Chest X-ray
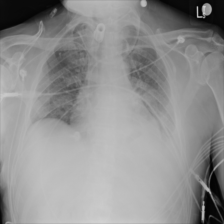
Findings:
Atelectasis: positive
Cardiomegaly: negative
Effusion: negative
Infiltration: negative
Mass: negative
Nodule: negative
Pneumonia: negative
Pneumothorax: negative
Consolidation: negative
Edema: negative
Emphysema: negative
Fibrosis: negative
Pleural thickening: negative
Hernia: negative